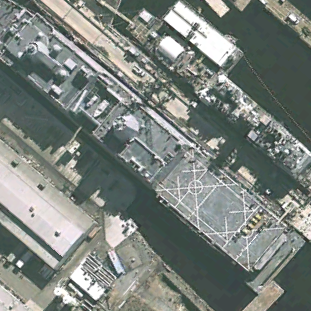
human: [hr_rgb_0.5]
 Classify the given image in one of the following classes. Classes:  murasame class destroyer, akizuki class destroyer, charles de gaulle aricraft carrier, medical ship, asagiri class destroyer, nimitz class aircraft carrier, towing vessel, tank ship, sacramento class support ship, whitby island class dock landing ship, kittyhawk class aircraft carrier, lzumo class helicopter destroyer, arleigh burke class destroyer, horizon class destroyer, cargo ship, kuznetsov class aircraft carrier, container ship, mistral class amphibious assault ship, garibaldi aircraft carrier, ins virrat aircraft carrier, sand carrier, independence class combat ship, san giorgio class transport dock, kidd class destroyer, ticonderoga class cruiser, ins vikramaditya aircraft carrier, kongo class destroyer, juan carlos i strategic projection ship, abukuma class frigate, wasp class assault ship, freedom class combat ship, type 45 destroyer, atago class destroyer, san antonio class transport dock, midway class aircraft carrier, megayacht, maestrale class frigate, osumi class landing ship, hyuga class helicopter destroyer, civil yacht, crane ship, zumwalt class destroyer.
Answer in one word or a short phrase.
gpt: San Antonio class transport dock